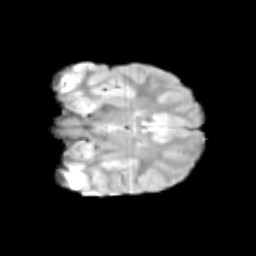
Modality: T2w
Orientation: coronal
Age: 9
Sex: male
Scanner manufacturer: siemens
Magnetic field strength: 3 T
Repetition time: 3.8 s
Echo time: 0.07 s